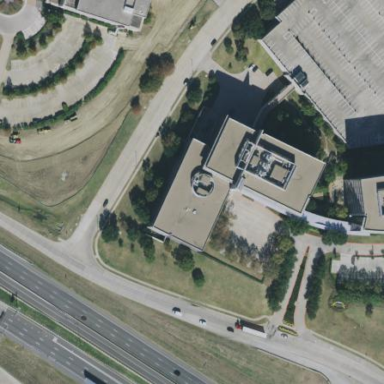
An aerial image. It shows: Office building.